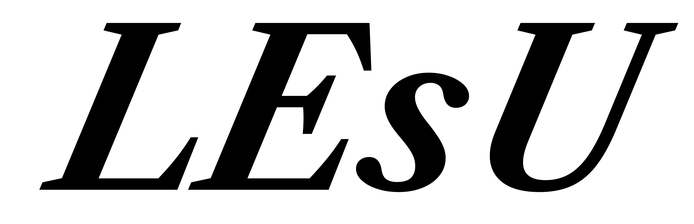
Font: LibreCaslonText-Italic_Bold_Italic